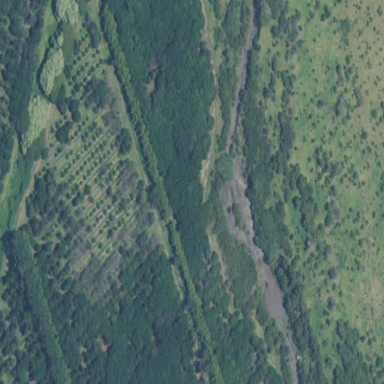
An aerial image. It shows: Orchard filled with macadamia trees.